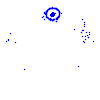
Particle: pion